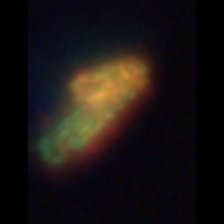
Taxon: Pennate
Group: Diatoms